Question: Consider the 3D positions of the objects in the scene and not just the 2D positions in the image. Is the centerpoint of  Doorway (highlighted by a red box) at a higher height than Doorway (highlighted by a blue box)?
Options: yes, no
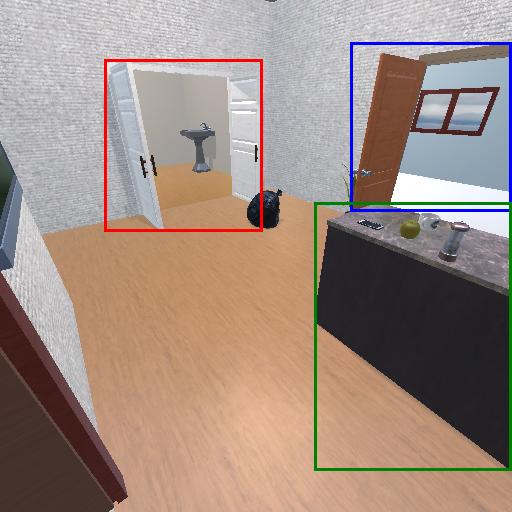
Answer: yes